Question: I have seen a lot of these diagrams in some help files and src documentation
What are they called? Are there any other (for same purpose) known diagrams?

Img source : <URL>
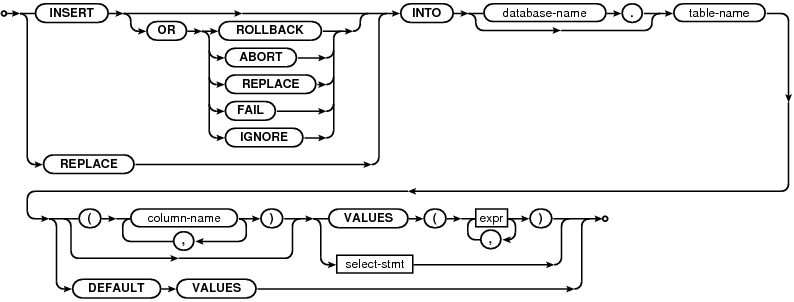
Answer: They are called "railroad diagrams", because of their resemblance to a railroad track. They were often used to describe the grammar of older languages, before more formal grammars became routinely used. The problem with them is you can't easily feed them into tools like parser generators, or grammar checkers, so they are not used so much these days.